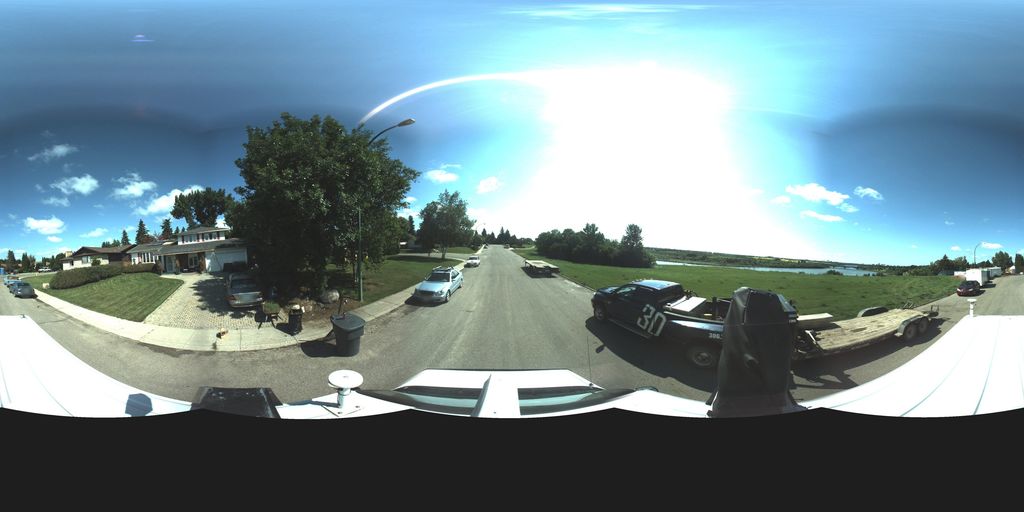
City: saskatoon